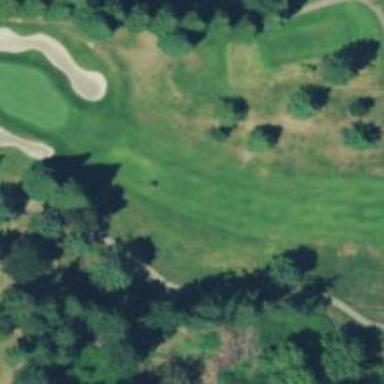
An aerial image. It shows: Golf hole.